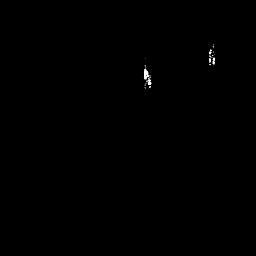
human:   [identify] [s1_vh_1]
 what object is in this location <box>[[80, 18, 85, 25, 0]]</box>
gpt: <ref>1 small ship at the top right</ref>